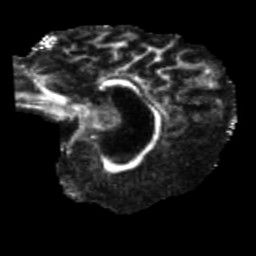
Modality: FA
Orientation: sagittal
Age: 31
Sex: female
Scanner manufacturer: siemens
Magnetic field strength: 3 T
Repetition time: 5.25 s
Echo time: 0.08 s